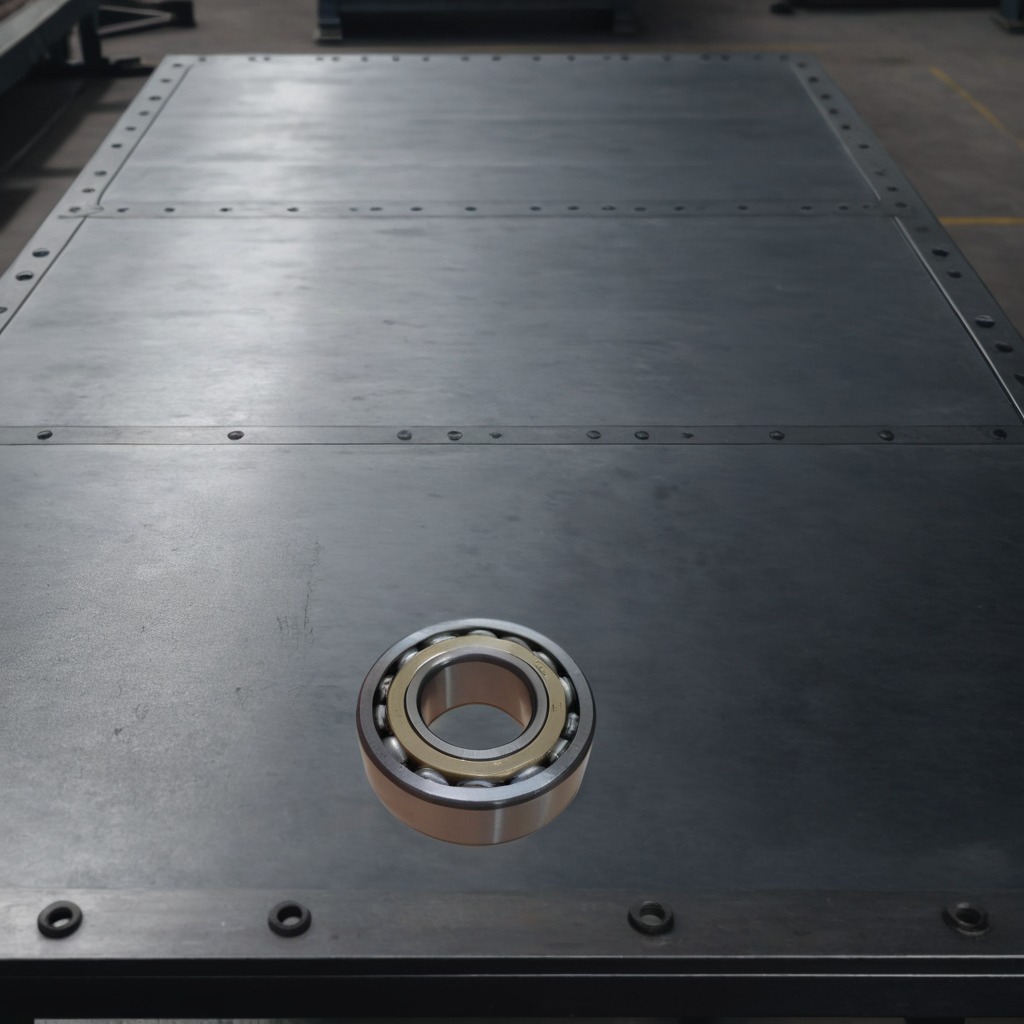
A metal ball bearing is lying on the cold steel table in a mining workshop.